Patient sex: F
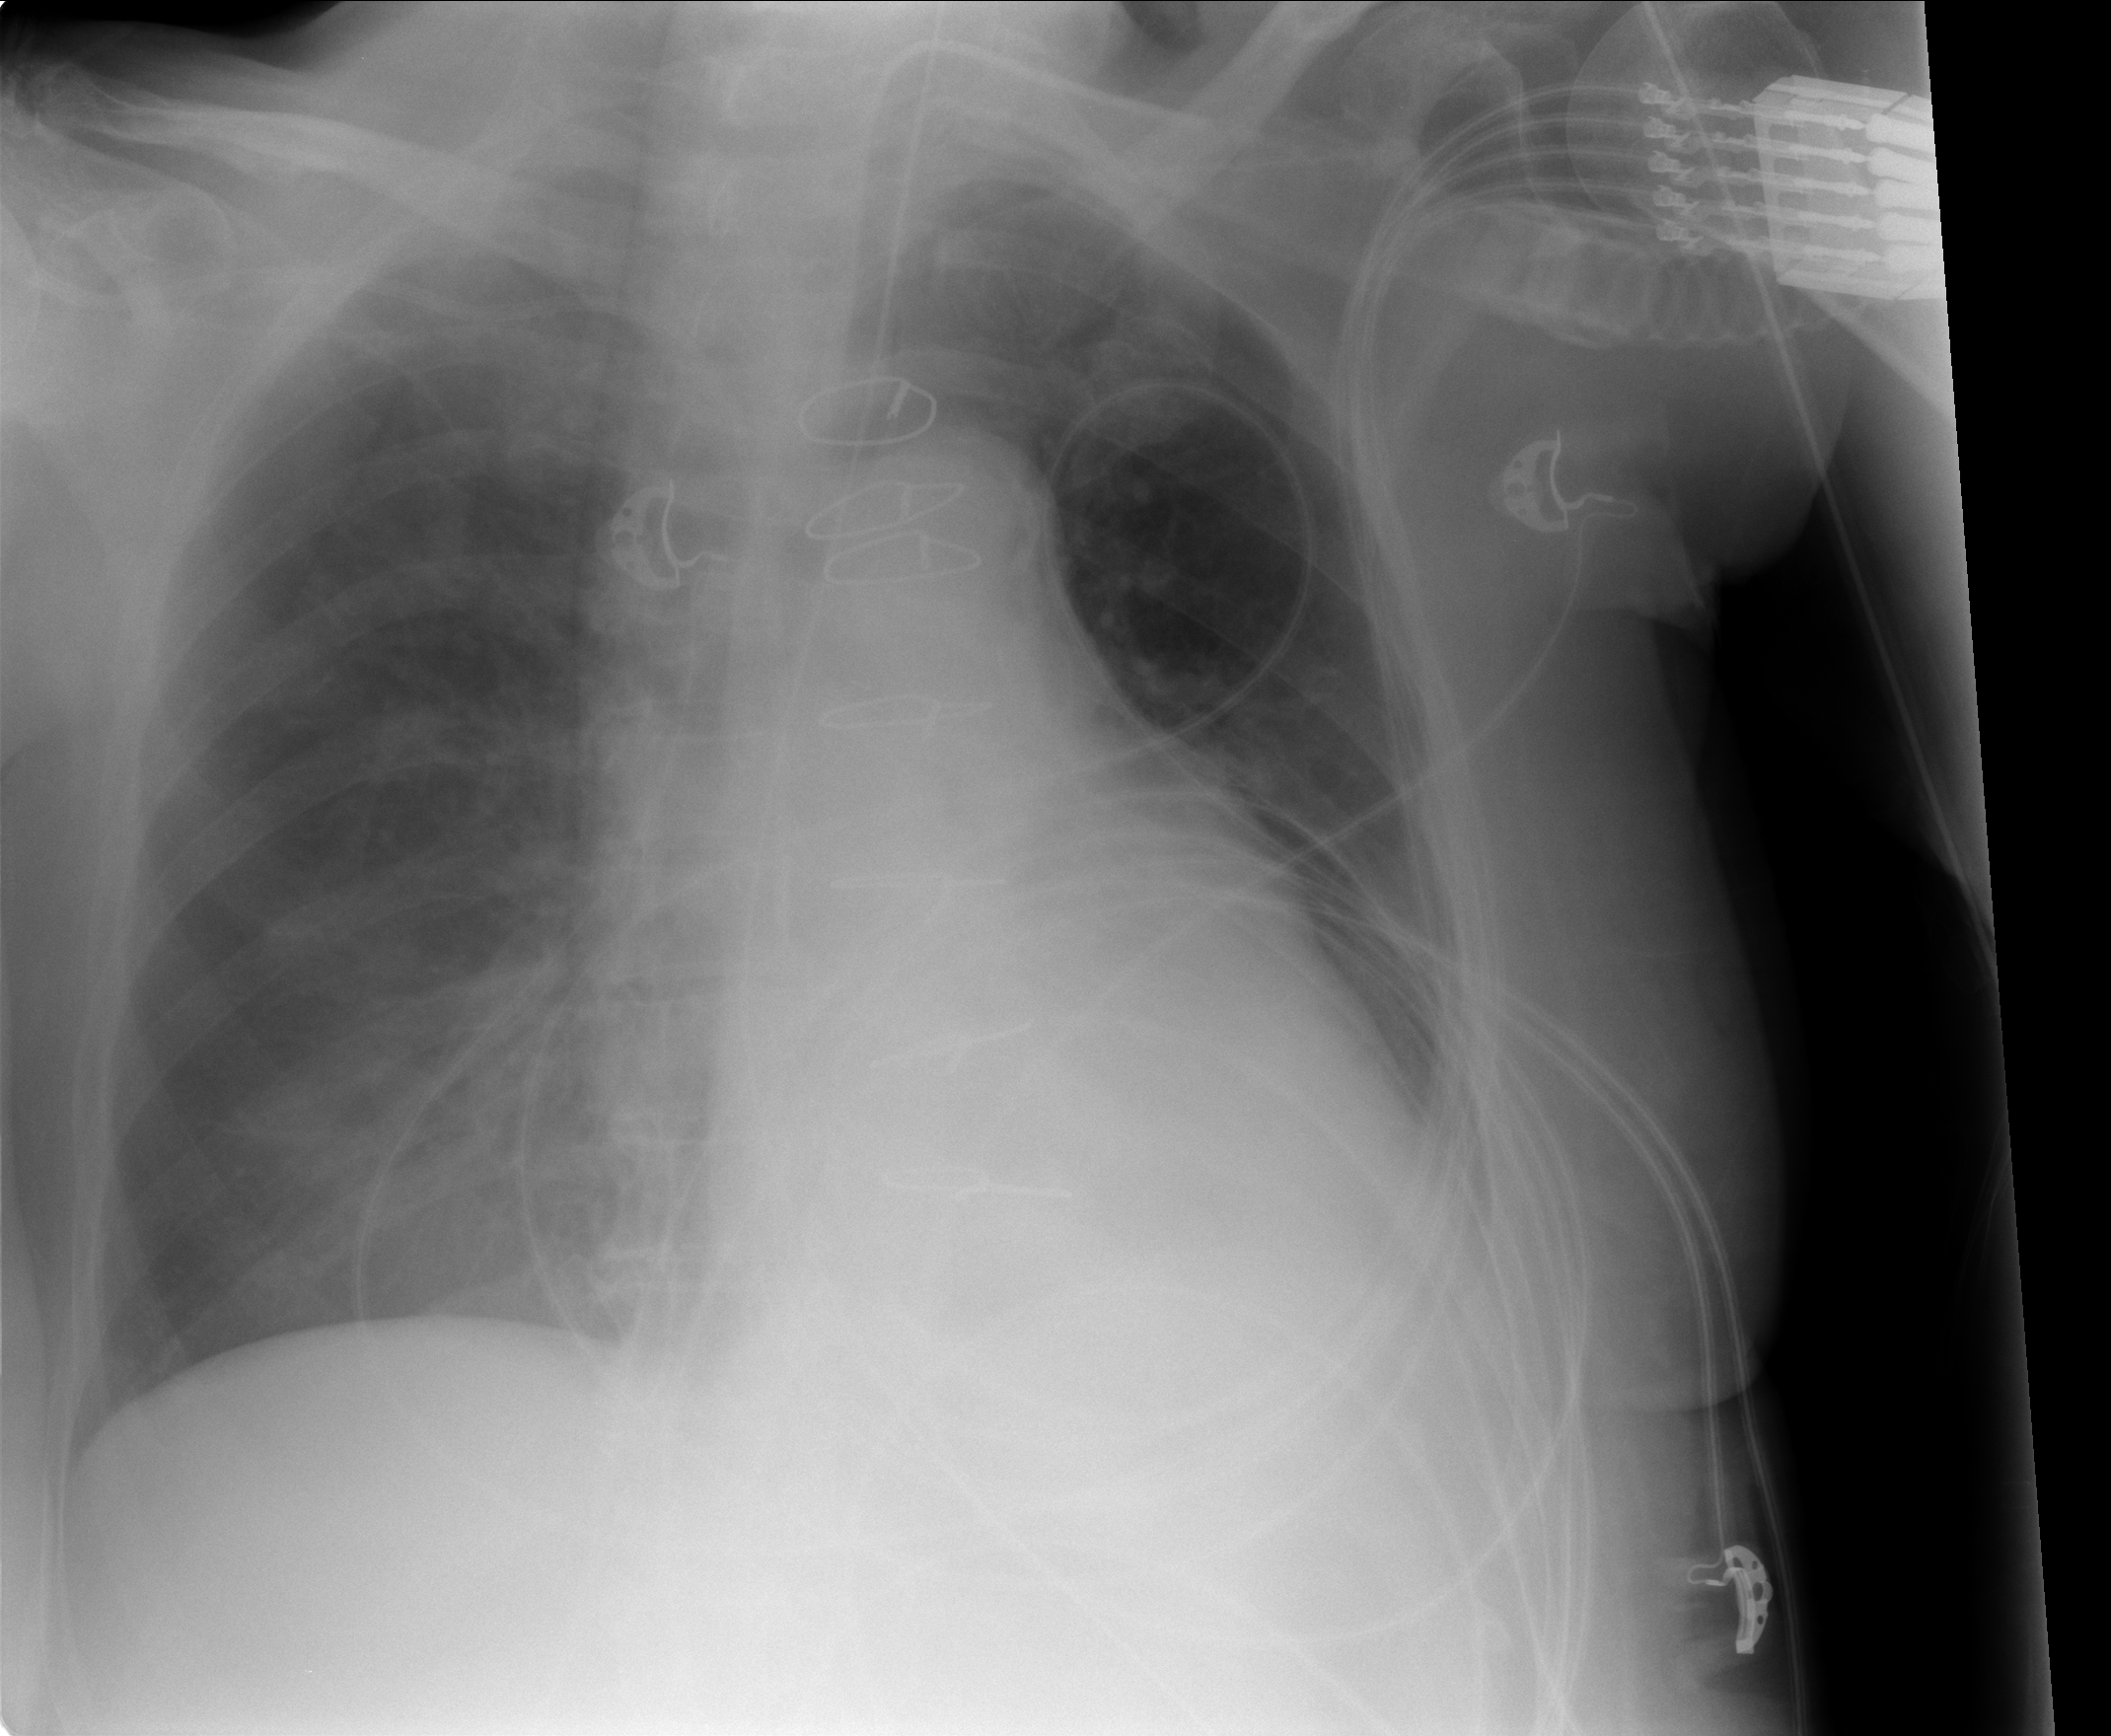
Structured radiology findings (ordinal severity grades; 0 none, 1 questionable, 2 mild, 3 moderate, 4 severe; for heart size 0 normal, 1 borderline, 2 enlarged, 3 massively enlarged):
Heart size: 1
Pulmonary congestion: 0
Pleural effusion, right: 0
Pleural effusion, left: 2
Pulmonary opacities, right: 0
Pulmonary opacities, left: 0
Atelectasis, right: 1
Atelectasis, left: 2